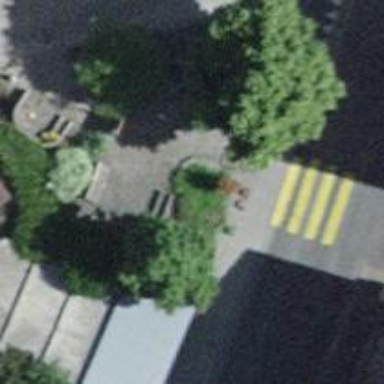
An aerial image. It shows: Bench for seating.